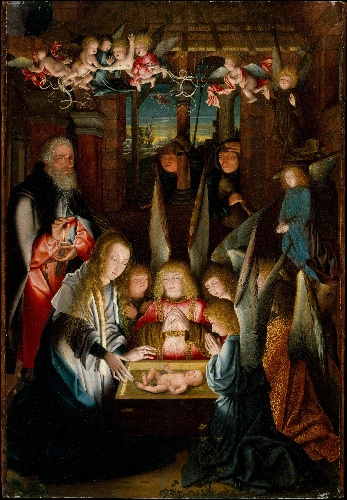
Title: The Adoration of the Christ Child
Artist: Jan Joest of Kalkar
Artist bio: Netherlandish, active ca. 1515
Object type: Painting
Classification: Paintings
Medium: Oil on wood
Dimensions: Overall 41 x 28 1/4 in. (104.1 x 71.8 cm); painted surface 41 x 27 5/8 in. (104.1 x 70.2 cm)
Department: European Paintings
Credit line: The Jack and Belle Linsky Collection, 1982
Accession year: 1982
Repository: Metropolitan Museum of Art, New York, NY
Tags: Men|Women|Adoration of the Magi|Angels|Virgin Mary|Jesus